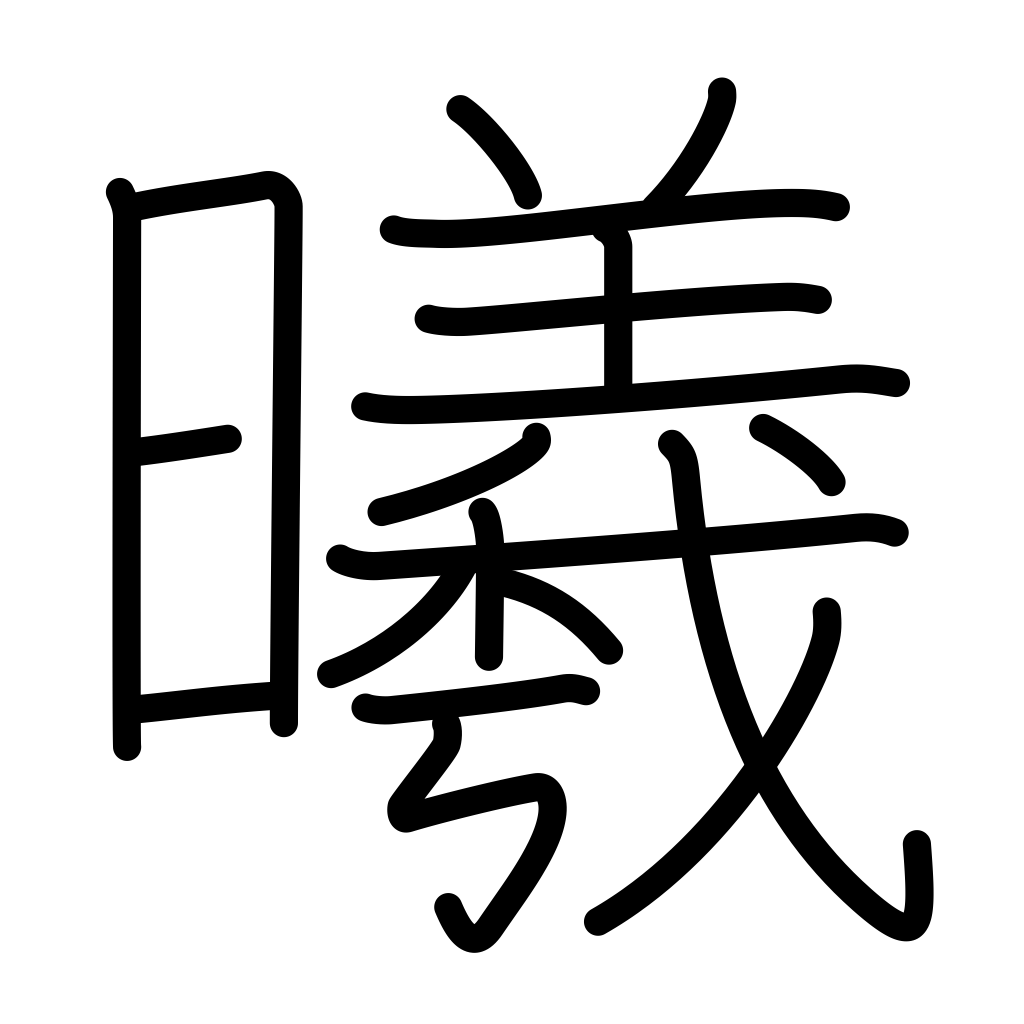
Meaning: the sun